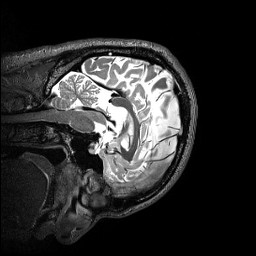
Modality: T2w
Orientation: sagittal
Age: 28
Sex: male
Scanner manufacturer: siemens
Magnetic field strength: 3 T
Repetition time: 3.2 s
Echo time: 0.565 s